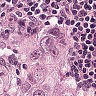
Metastatic tissue present: yes